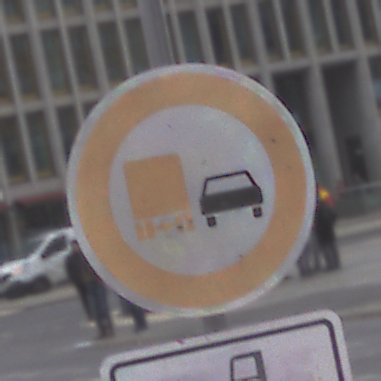
Verkehrszeichen: UeberholverbotKraftfahrzeuge
Zusatzzeichen unten: SonstigeOderMehrspurigeFahrzeuge1
Umgebung: Outdoor, Urban
Tageszeit: MorningAfternoon
Wetter: Overcast
Licht: Natural
Jahreszeit: NotSpecified
Kontrast: LowContrast